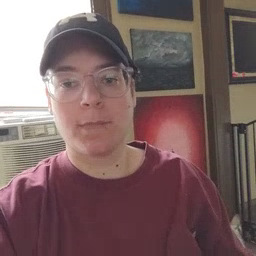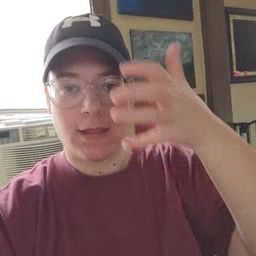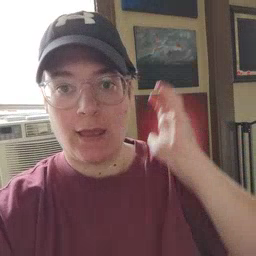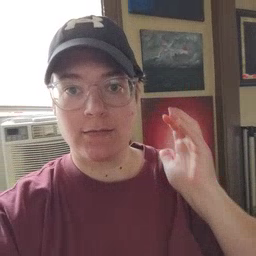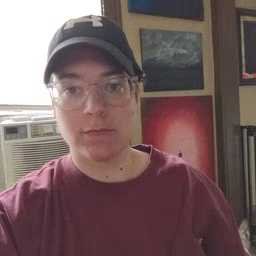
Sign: lion